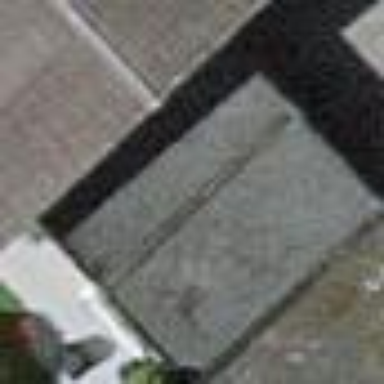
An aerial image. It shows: Garage.